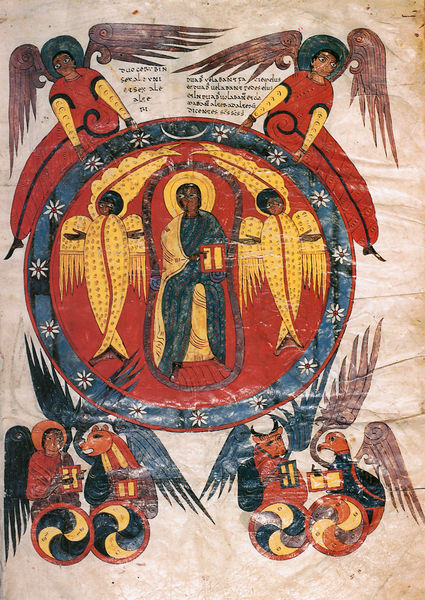
Titel: Moralia in Hiob
Institution: Madrid, Biblioteca Nacional
Schlagwörter: adler, blau, flügel, gott, vogel, weiß, gelb, grün, blumen, zeichnung, blüten, hund, rot, tiere, malerei, arme, bibel, johannes, rahmen, gold, kreis, rund, räder, engel, beine, schrift, papier, enge, lila, kuh, naiv, thron, ornamente, wandmalerei, schild, buch, illustration, text, kreise, pergament, fisch, heiligenschein, christus, jesus, jesus christus, strudel, fabelwesen, löwe, heilige, fresko, heilig, maria, ochse, stier, welt, erzengel, sakral, handschrift, fische, erlöser, latein, markus, apostel, buchmalerei, byzanz, evangelisten, lukas, matthäus, indigen, messias, gottessohn, sohn gottes, christkind, mexikanisch, südamerikanisch, umghang, insulin, christkönig, heilland, erretter, jesus von nazaret